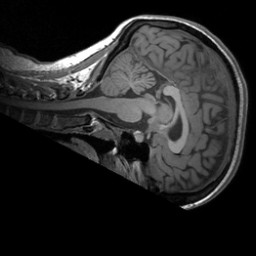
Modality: T1w
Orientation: sagittal
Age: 24
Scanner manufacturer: siemens
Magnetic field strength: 3 T
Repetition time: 1.9 s
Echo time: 0.00252 s